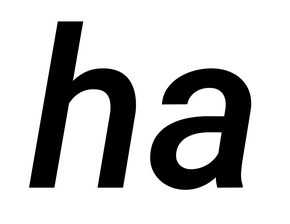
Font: Roboto-Italic_Medium_Italic